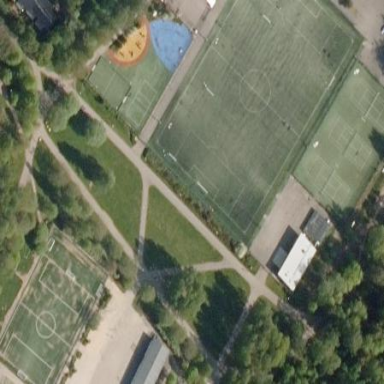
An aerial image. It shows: Artificial turf soccer pitch for leisure sports.